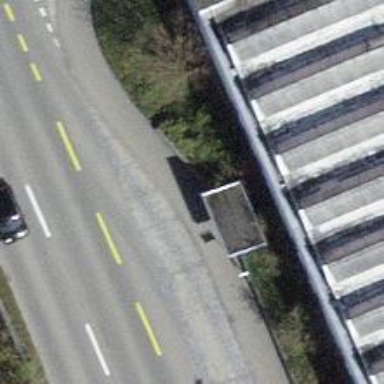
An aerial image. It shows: Platform with shelter for public transport.